Question: I am coming from a (traditional) server side scripting (PHP) background and am trying to experiment with Node to see what the fuss is all about.
serve up a simple web document with some style sheets and scripts on it.
'''
var http = require('http');
var fs = require('fs');
fs.readFile('index.html', function (err, html) {
if (err) {
throw err;
}
http.createServer(function(request, response) {
response.writeHeader(200, {"Content-Type": "text/html"});
response.write(html);
response.end();
}).listen(1337, '127.0.0.1');
});
'''
'''
<!DOCTYPE html>
<html>
<head>
<meta charset='utf-8'>
<title>Node.js test</title>
<link rel="stylesheet" media="screen" type="text/css" href="css/plugin.css" />
<link rel="stylesheet" media="screen" type="text/css" href="css/xGrid.css" />
<link rel="stylesheet" media="screen" type="text/css" href="css/jquery-ui/jquery-ui-1.10.1.custom.min.css" />
<script src="https://ajax.googleapis.com/ajax/libs/jquery/1.6/jquery.min.js"></script>
<script src="https://ajax.googleapis.com/ajax/libs/jqueryui/1.8/jquery-ui.min.js"></script>
<script src="js/slate.js"></script>
<script src="js/slate.portlet.js"></script>
<script src="js/slate.message.js"></script>
<script src="js/plugin.js"></script>
</head>
<body>
<h1 class="styled-h1">Test</h1>
</body>
</html>
'''
The problem I am facing:
The two script includes coming from the Google CDN are loaded on to the document fine. However, every other style sheet or script being called from my local file system get interpreted as 'text/html' and so don't have the intended effect. Here is a screenshot from Google Chrome console:

I want to understand why this is happening.
PS: I know I can use a framework like Express to make things easier but I want to get a hold of the fundamentals first.
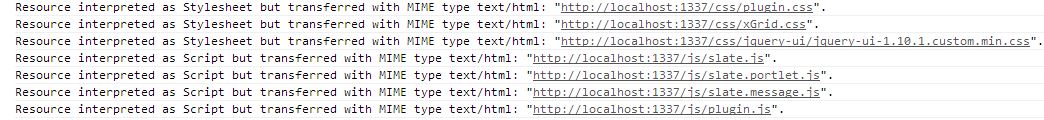
Answer: Simple: you're setting the 'Content-Type' header to 'text/html', always. Also, it will serve your index.html file. Look:
'''
fs.readFile('index.html', function (err, html) {
if (err) {
throw err;
}
http.createServer(function(request, response) {
response.writeHeader(200, {"Content-Type": "text/html"}); // <-- HERE!
response.write(html); // <-- HERE!
response.end();
}).listen(1337, '127.0.0.1');
});
'''
You should parse the URL, look up what file you want to require, read its contents and write them to the response if it exists, otherwise serve an 404 error. Also, you'll need to set the correct headers.
At least, try something like <URL>, which is a basic static file server.